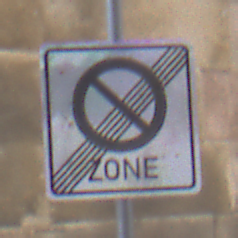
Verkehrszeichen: EndeEingeschraenktesHalteverbotZone
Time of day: Midday
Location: Outdoor (Urban)
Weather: Overcast
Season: NotSpecified
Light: Natural